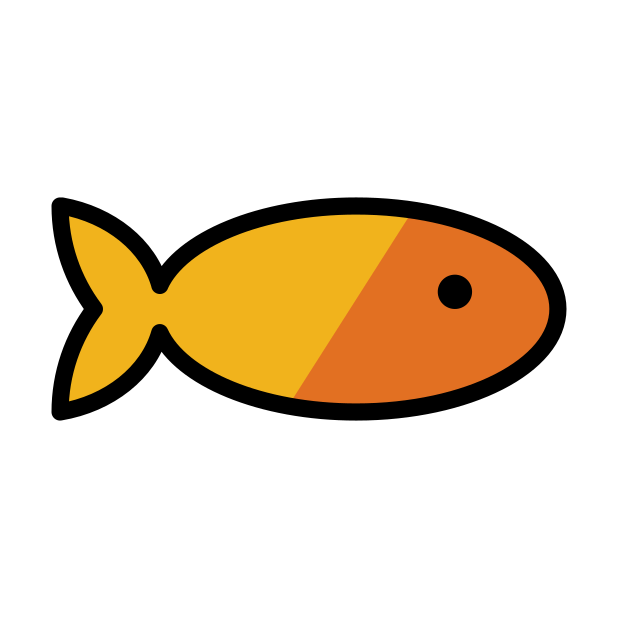
goldfish